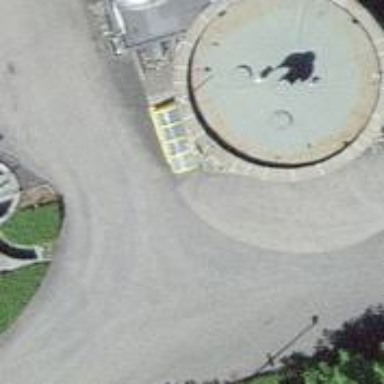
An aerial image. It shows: Building with storage tank.